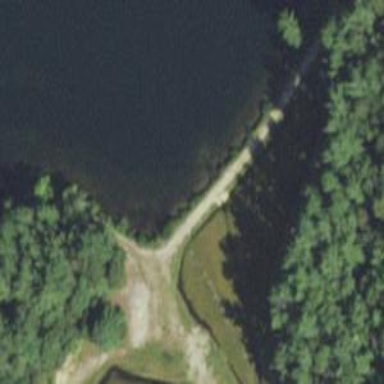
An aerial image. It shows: Culvert tunnel crossing over canal.